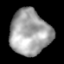
Tissue: lung
Cell type: Epithelial cells
Senescence score: 0.1317
Nuclear area (px): 1765
Mean DAPI intensity: 163.314